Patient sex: F
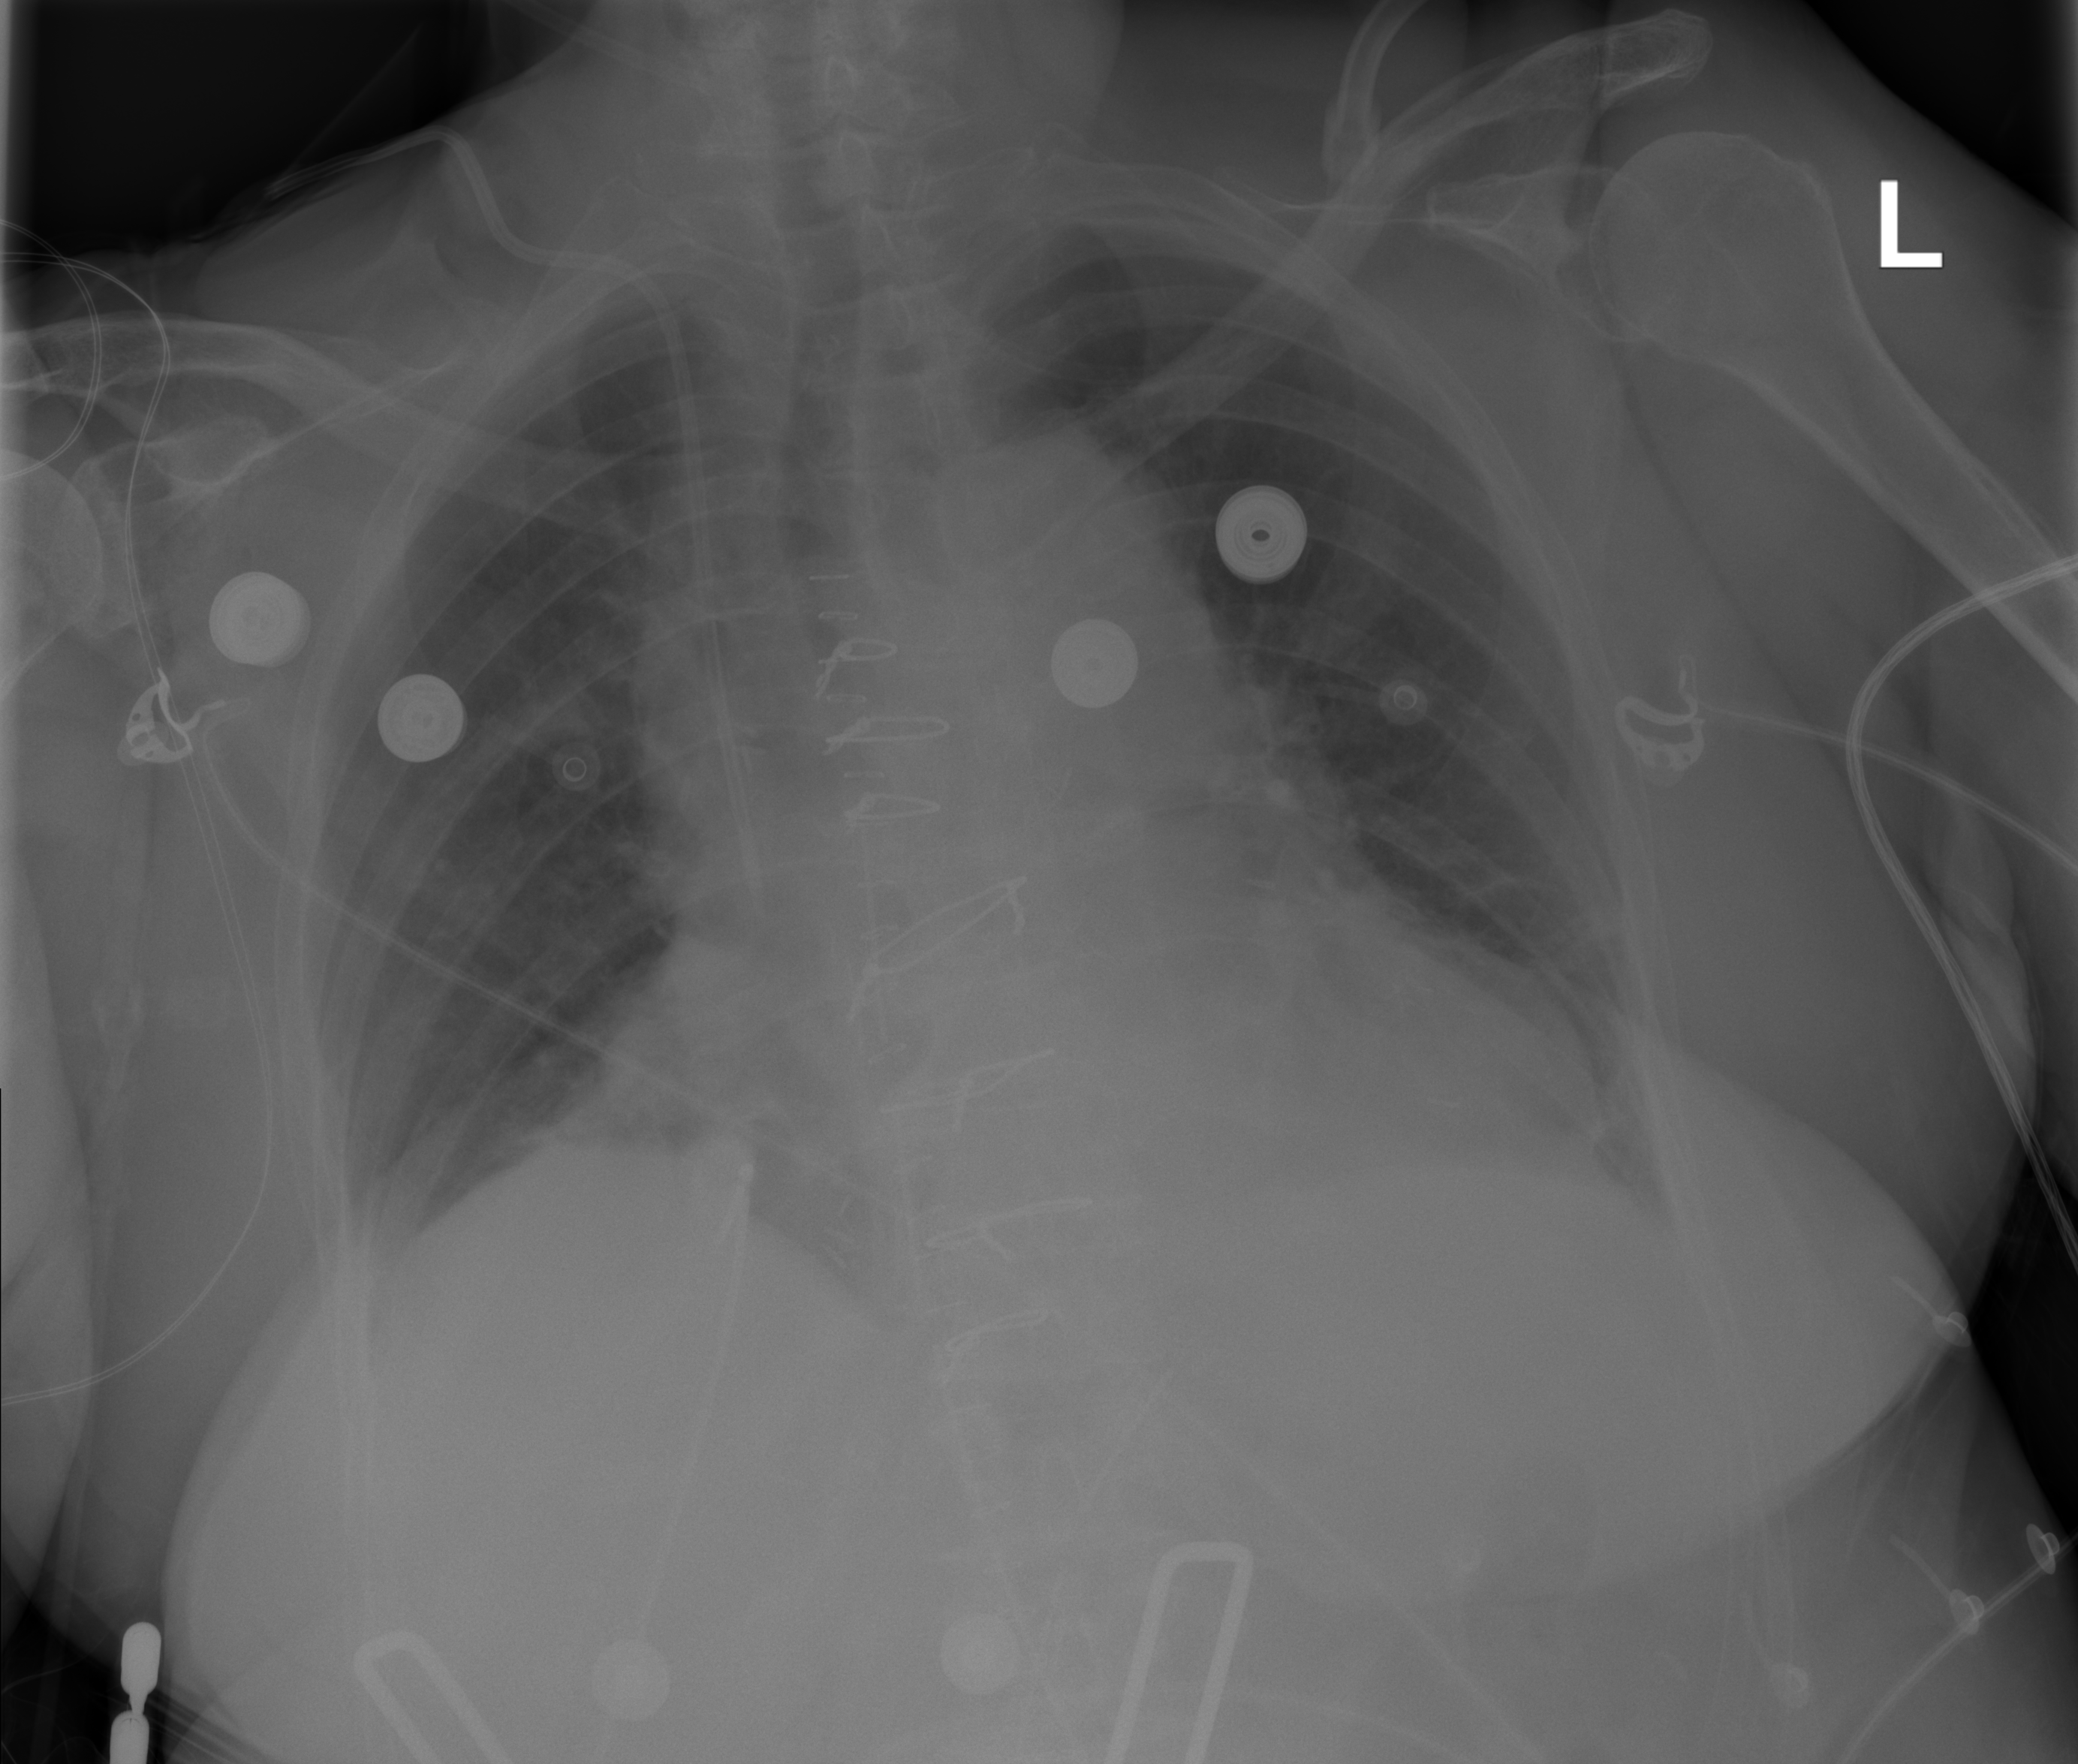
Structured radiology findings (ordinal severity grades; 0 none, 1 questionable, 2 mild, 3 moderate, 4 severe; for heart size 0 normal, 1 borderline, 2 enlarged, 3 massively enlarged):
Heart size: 2
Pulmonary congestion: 0
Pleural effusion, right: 0
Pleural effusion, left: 0
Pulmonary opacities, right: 0
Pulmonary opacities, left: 0
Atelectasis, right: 2
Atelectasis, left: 2